Question: I have two div(s) and I am going to arrange them beside each other, I set display inline-block for them but not working and one of them is more topper than other.
I want this:

'''
<header>
THIS IS HEADER
</header>
<div id="content">
<div id="fori-div" class="inline-st">Something will come here with some tabs...</div>
<div id="send-ads" class="inline-st">
<textarea id="send-ads-textarea" placeholder="Please write here...."/></textarea>
<div id="product-list">
<a href="#">Refrence 1</a>
<a href="#">Refrence 2</a>
<a href="#">Refrence 3</a>
<a href="#">Refrence 4</a>
</div>
</div>
</div>
<footer>THIS IS FOOTER</footer>
'''
'''
html,body{
border:0;
margin: 0;
padding: 0;
box-sizing: border-box;
direction: rtl;
}
header,footer{
background: wheat;
border-top: 3px solid red;
border-bottom: 3px solid red;
}
#content{
text-align: center;
}
.inline-st{
display: inline-block;
position: relative;
}
#send-ads{
width:613px;
height: 235px;
background: white;
border:1px solid #d6d6d6;
padding: 14px;
}
#send-ads-textarea{
width:581px;
height: 131px;
border:1px solid #dbdbdb;
resize: none;
padding:3px;
}
/*End #content> #send-ads*/
#fori-div{
height: 235px;
width:388px;
background: green;
}
#product-list{
background: red;
margin-top:41px;
height: 33px;
}
#product-list a{
width:48px;
height: 33px;
display: inline-block;
background: yellow;
}
'''
But not working and not showing in above style (Image). <URL>
And when I add some content to right div (#second-div) it will come up and arranging right to left left div (#ads-div). <URL>
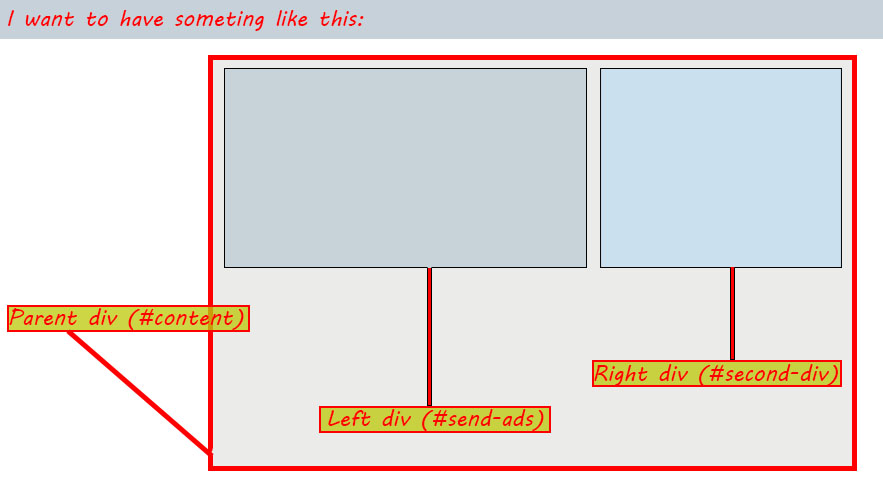
Answer: Add 'vertical-align:top' to the class '.inline-st'
'''
.inline-st {
display: inline-block;
position: relative;
vertical-align: top;
}
'''